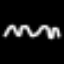
Label: squiggle